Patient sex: M
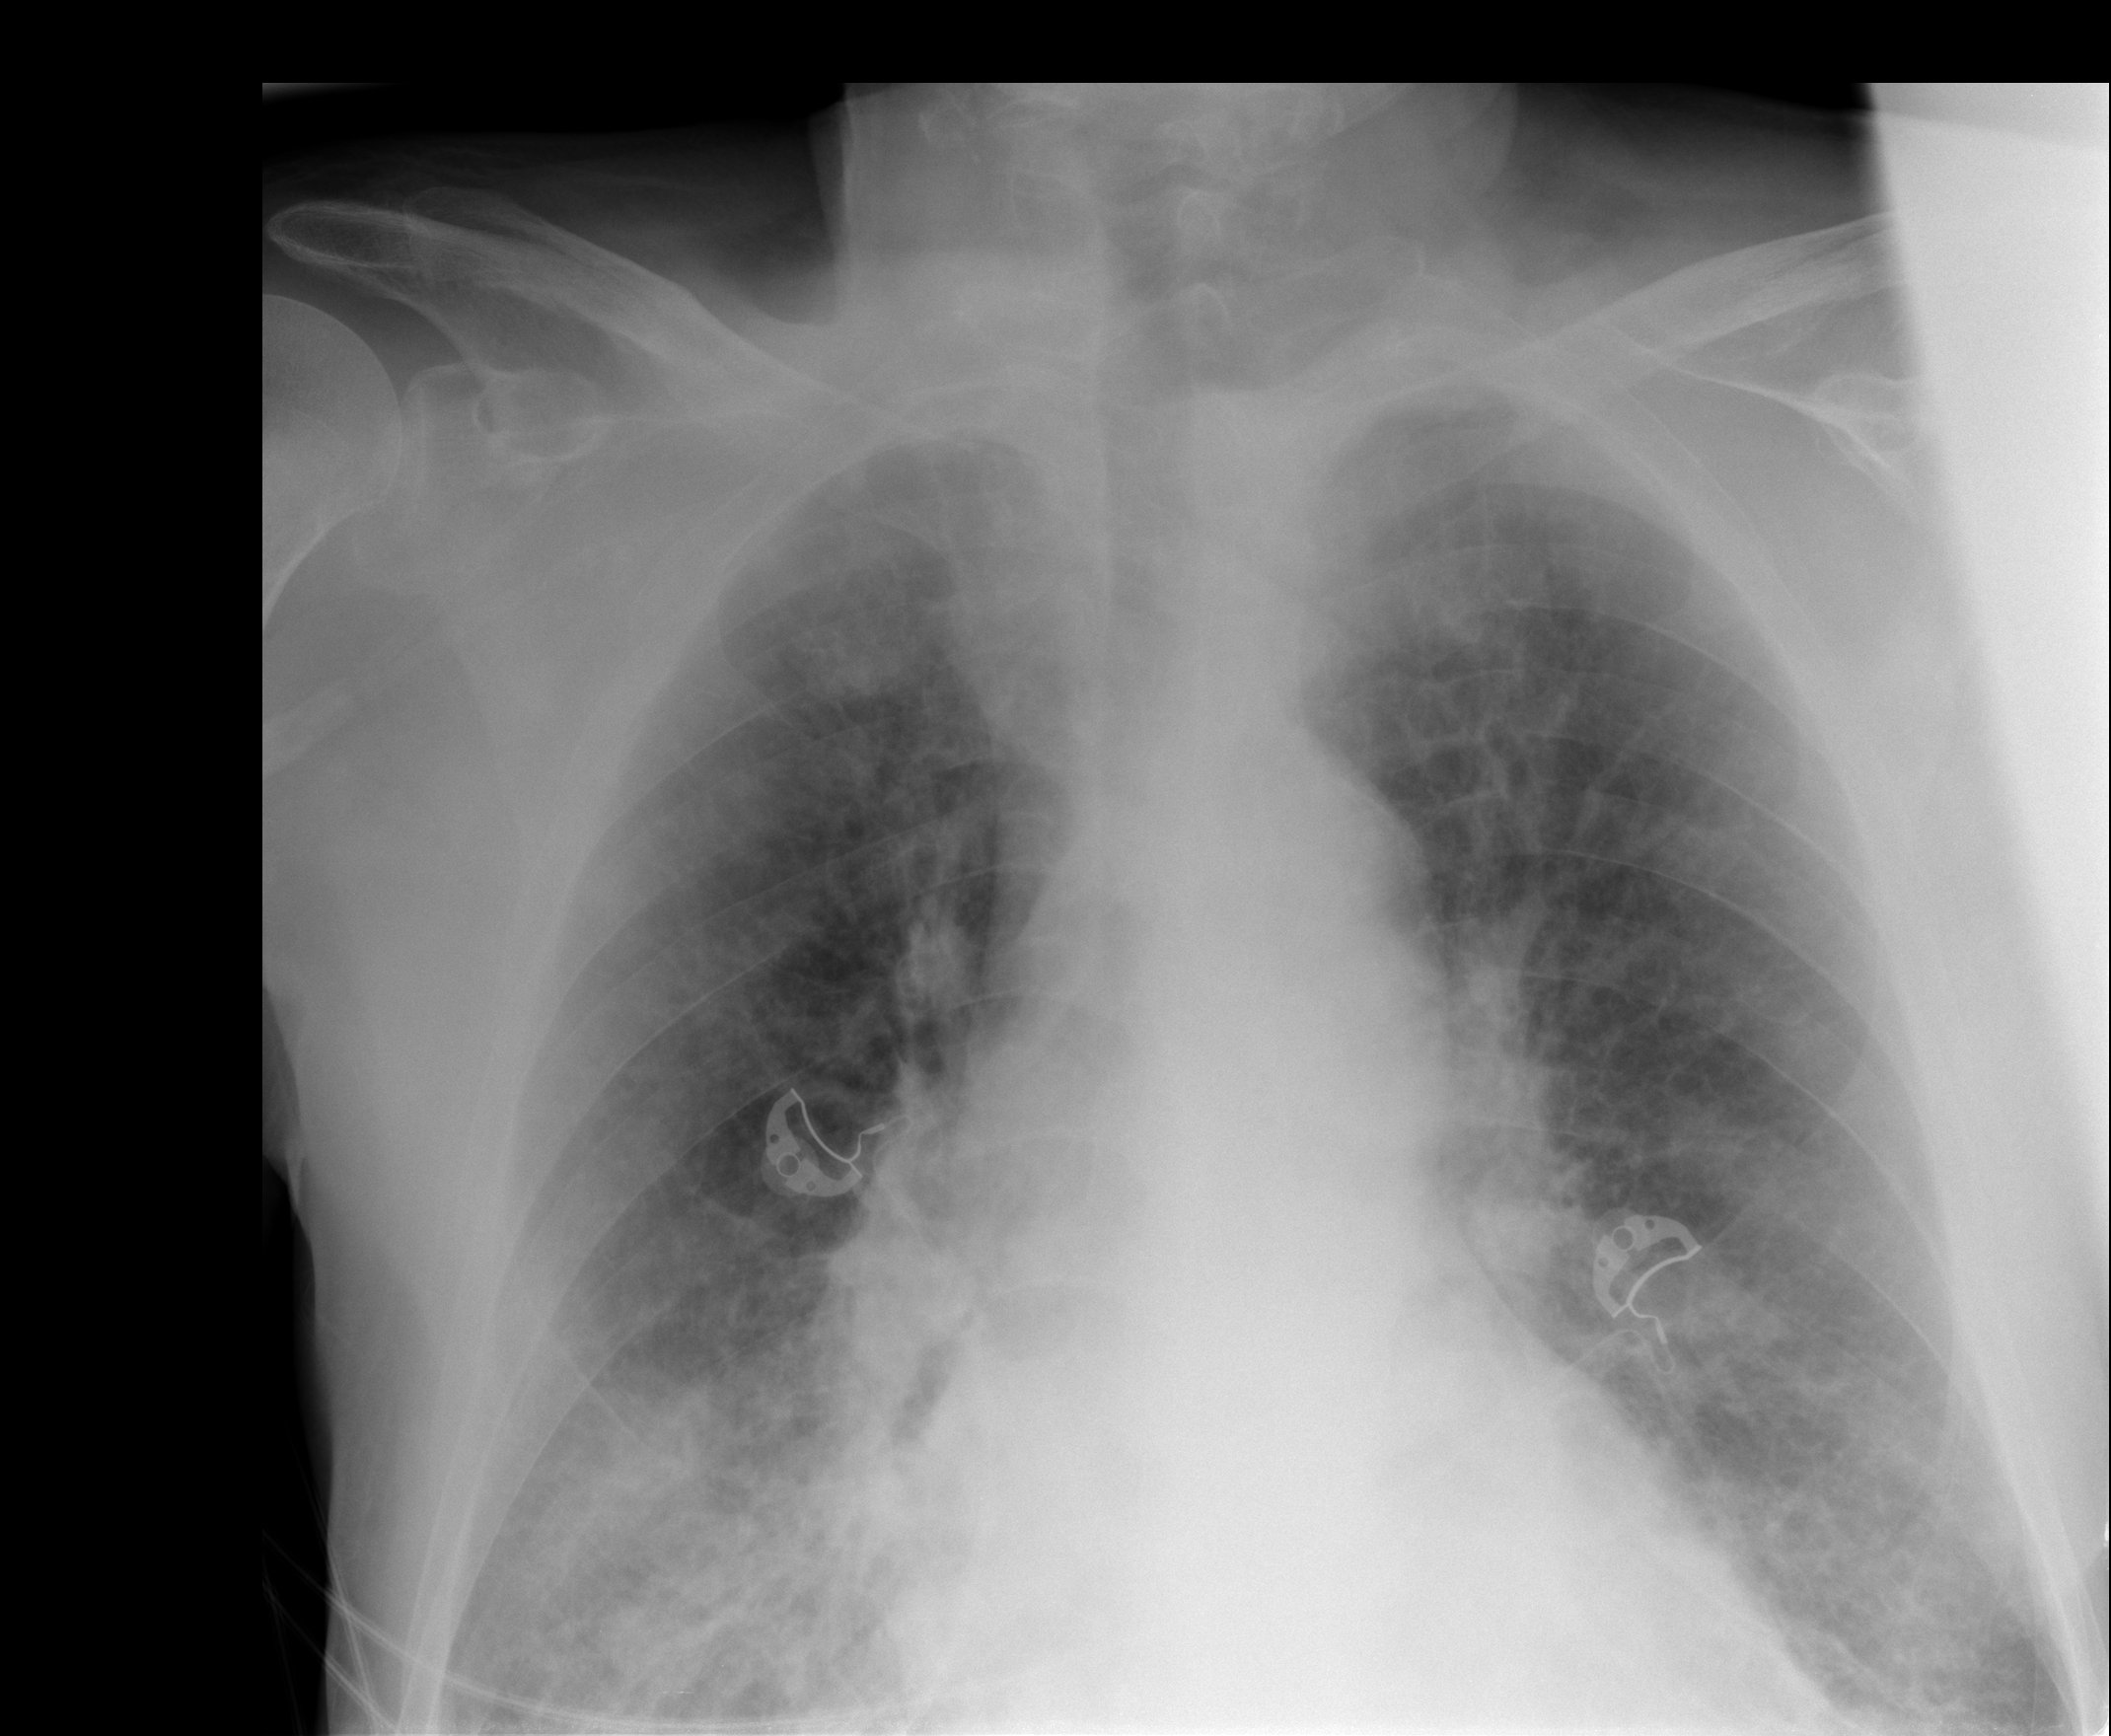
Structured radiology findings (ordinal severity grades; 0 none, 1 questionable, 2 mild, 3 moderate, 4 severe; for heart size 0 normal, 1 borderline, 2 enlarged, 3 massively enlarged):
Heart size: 0
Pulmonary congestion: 2
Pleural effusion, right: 0
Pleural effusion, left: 0
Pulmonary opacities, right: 2
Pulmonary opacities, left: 0
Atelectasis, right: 2
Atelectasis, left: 1